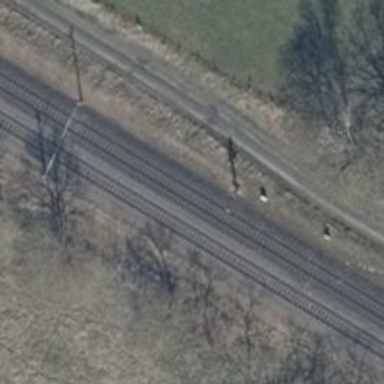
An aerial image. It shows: Railway signal.